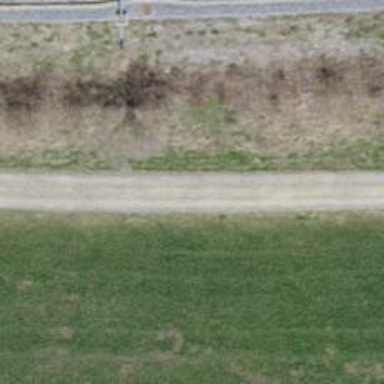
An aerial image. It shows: Track with fine gravel surface graded as grade 2.